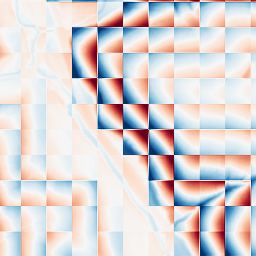
Category: wavelet
Decomposition family: wavelet_biorthogonal
Decomposition parameters: wavelet: bior1.3
level: 5
Upsampling method: sinc_hamming
Upsampling parameters: scale: 2
kernel_size: 8
Upsampling scale: 2